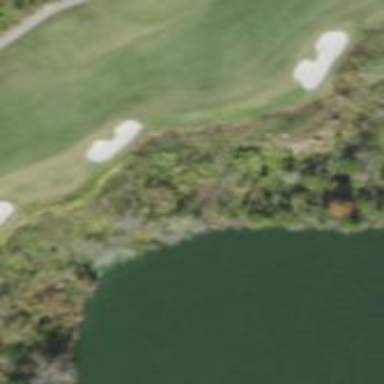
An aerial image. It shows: Grassy area designated as golf fairway.